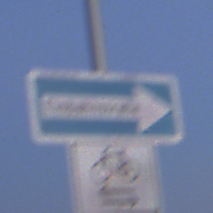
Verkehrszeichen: EinbahnstrasseRechtsweisend
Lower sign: RichtungsangabeDurchPfeile9
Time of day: SunriseSunset
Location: Outdoor (Nature)
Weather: Clear
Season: NotSpecified
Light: Natural